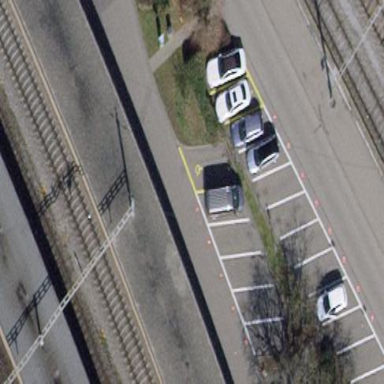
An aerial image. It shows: Parking area with surface.